Question: I am trying to add a column to index duplicate rows and order by another column.
Here's the example dataset:
'df = pd.DataFrame({'Name' = ['A','A','A','B','B','B','B'], 'Score'=[9,10,10,8,7,8,8], 'Year'=[2019,2018,2017,2019,2018,2017,2016']})'
I want to use ['Name', 'Score'] for identifying duplicates. Then index the duplicate order by Year to get following result:

Here rows 2 and 3 are duplicate rows because they have same name and score, so I order them by year and give index.
Is anyone have good idea to realize this in Python? Thank you so much!
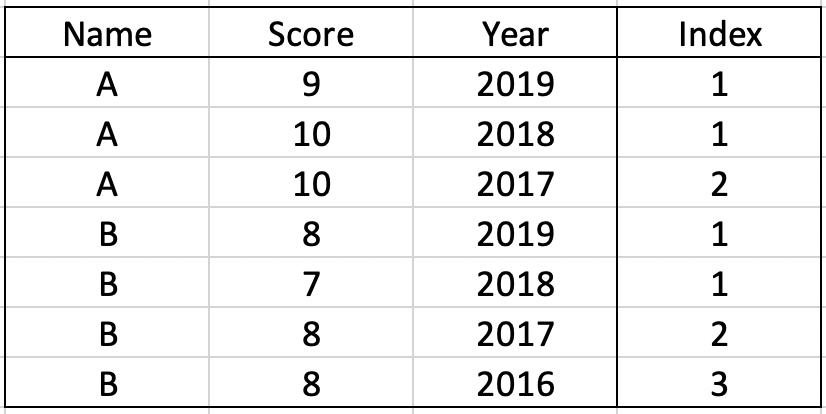
Answer: You are looking for 'cumcount':
'''
df['Index'] = (df.sort_values('Year', ascending=False)
.groupby(['Name','Score'])
.cumcount() + 1
)
'''
Output:
'''
Name Score Year Index
0 A 9 2019 1
1 A 10 2018 1
2 A 10 2017 2
3 B 8 2019 1
4 B 7 2018 1
5 B 8 2017 2
6 B 8 2016 3
'''